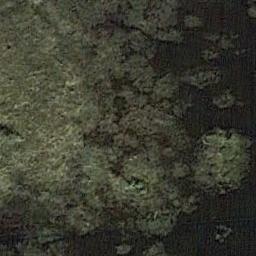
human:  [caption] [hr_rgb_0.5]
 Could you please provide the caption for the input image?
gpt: There are several scattered trees in the middle of this wetland .

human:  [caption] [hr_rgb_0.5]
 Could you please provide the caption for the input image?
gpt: There is a large area of ​​dense brown bare land in a lake in a wetland .

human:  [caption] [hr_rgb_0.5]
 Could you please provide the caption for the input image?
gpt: There are many different areas of water surrounded by wetlands .

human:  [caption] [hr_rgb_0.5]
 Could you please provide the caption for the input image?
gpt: The wetland consists of green plants and water .

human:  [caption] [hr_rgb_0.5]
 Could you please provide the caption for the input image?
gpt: There are many green areas and some water areas on the wetland .